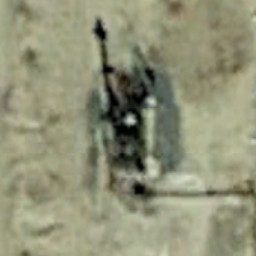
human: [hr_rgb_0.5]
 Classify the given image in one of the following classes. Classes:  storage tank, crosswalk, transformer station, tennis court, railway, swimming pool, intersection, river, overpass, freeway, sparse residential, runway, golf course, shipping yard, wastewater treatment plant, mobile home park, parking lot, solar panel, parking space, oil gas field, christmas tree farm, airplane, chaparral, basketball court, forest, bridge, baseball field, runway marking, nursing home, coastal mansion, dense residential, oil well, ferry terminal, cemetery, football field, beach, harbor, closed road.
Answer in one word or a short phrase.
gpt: oil well